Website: bh-photo
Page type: address-validator
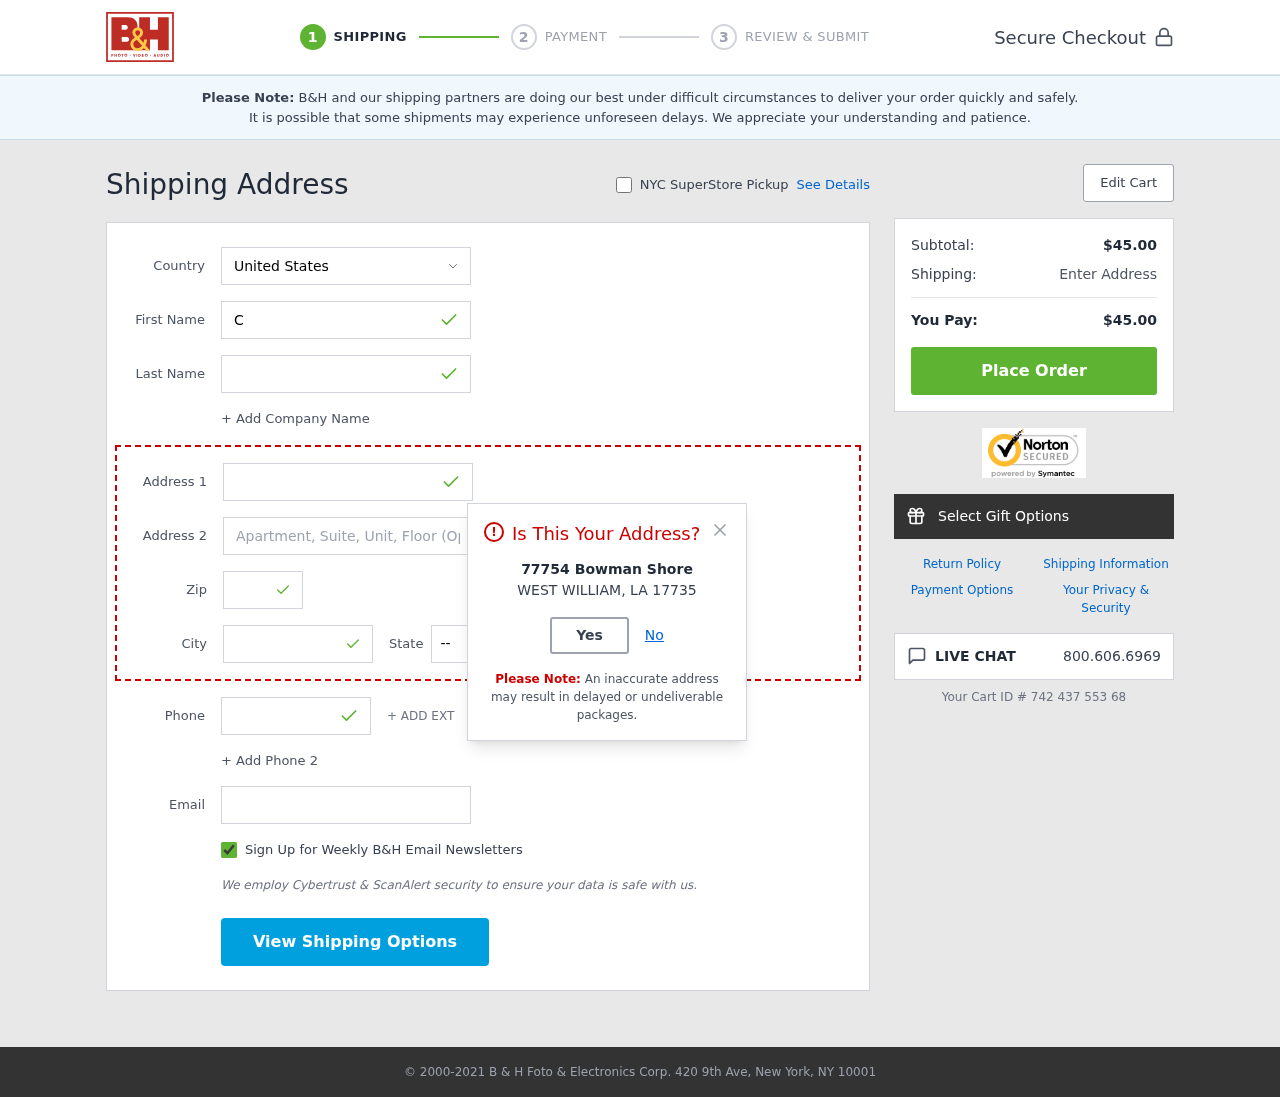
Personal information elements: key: PII_CITY
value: West William
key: PII_COUNTRY
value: United States
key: PII_EMAIL
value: cynthia.blake@hotmail.com
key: PII_FIRSTNAME
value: Cynthia
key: PII_LASTNAME
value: Blake
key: PII_PHONE
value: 9128044210
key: PII_POSTCODE
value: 17735
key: PII_STATE_ABBR
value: LA
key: PII_STREET
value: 77754 Bowman Shore
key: PII_STREET2
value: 28959 Briggs Gateway
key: PII_CITY_MODAL
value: WEST WILLIAM
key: PII_POSTCODE_FULL
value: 17735
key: PII_POSTCODE_NUMERIC
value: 17735
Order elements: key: ORDER_SUBTOTAL
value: $45.00
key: ORDER_TOTAL
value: $45.00
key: ORDER_ID
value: Your Cart ID # 742 437 553 68